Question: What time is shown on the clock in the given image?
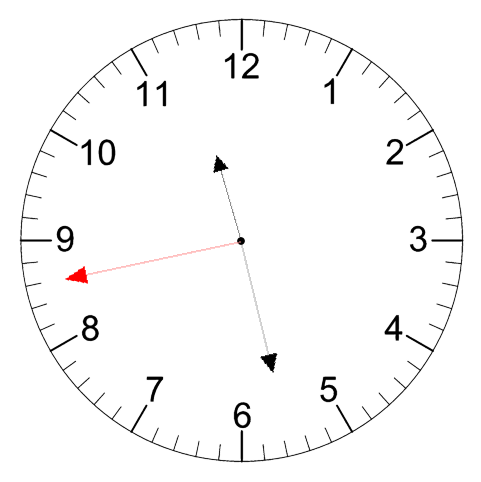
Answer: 11:27:43